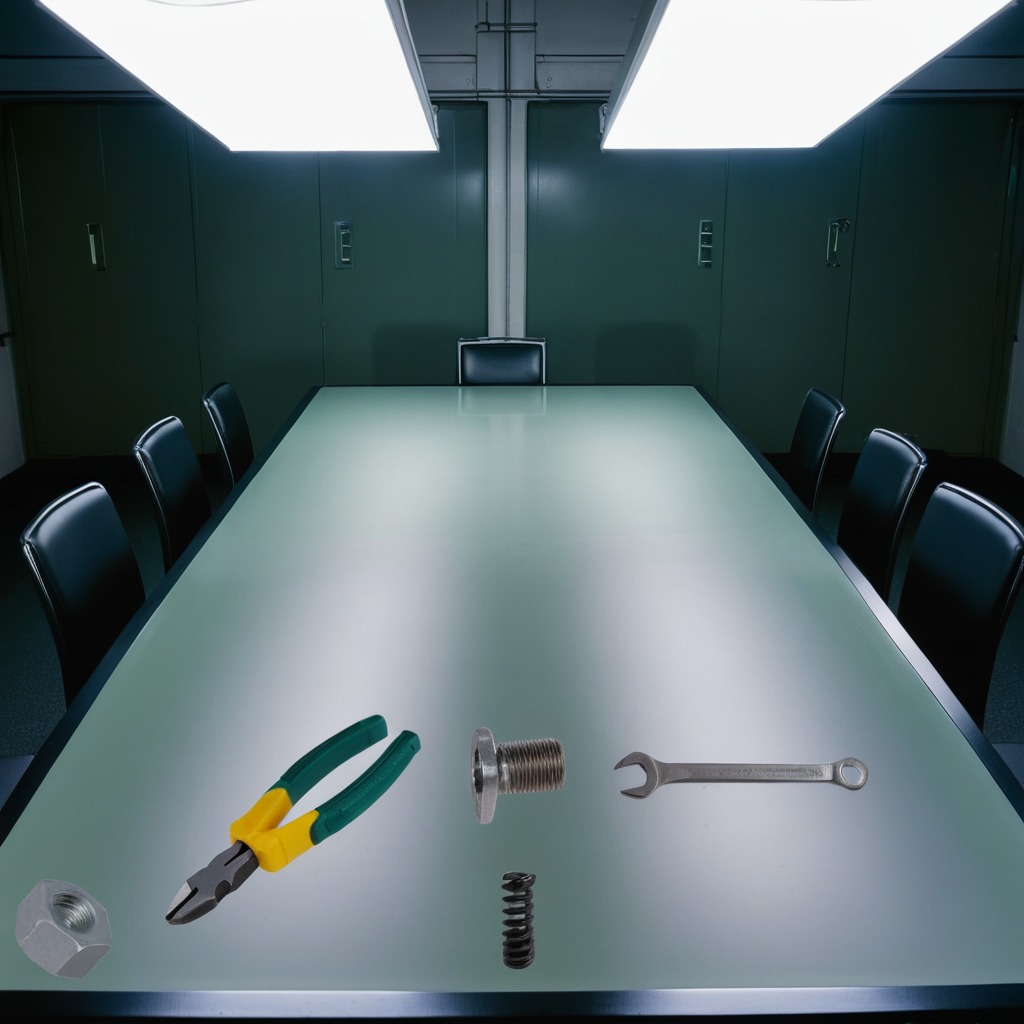
A coiled metal spring, a metal nut, and a wrench are lying on the clean empty table in a railway signal maintenance room.